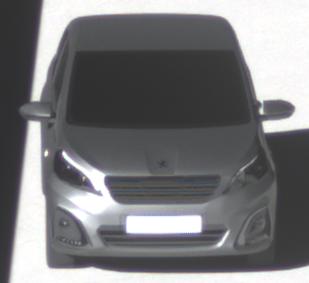
Make: Peugeot
Model: 108 1.0 VTi 68
Detailed model: 108
Model produced from: 2015/03
Model produced until: 2016/10
Doors: 3
Color: gray
Road condition: wet road
Daytime: morning or afternoon
Contrast: high contrast